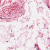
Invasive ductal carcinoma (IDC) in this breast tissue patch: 0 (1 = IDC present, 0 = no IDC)